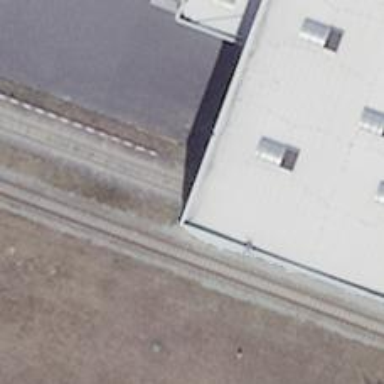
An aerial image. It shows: Railway yard used for servicing trains.